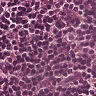
Metastatic tissue present: no